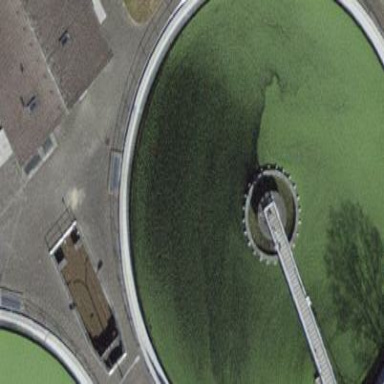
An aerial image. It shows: Body of wastewater.